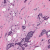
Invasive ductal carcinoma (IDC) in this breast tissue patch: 1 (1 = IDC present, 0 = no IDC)